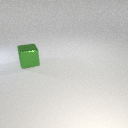
large green metal cube